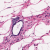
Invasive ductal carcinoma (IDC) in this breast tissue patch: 0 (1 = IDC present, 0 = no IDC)